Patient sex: M
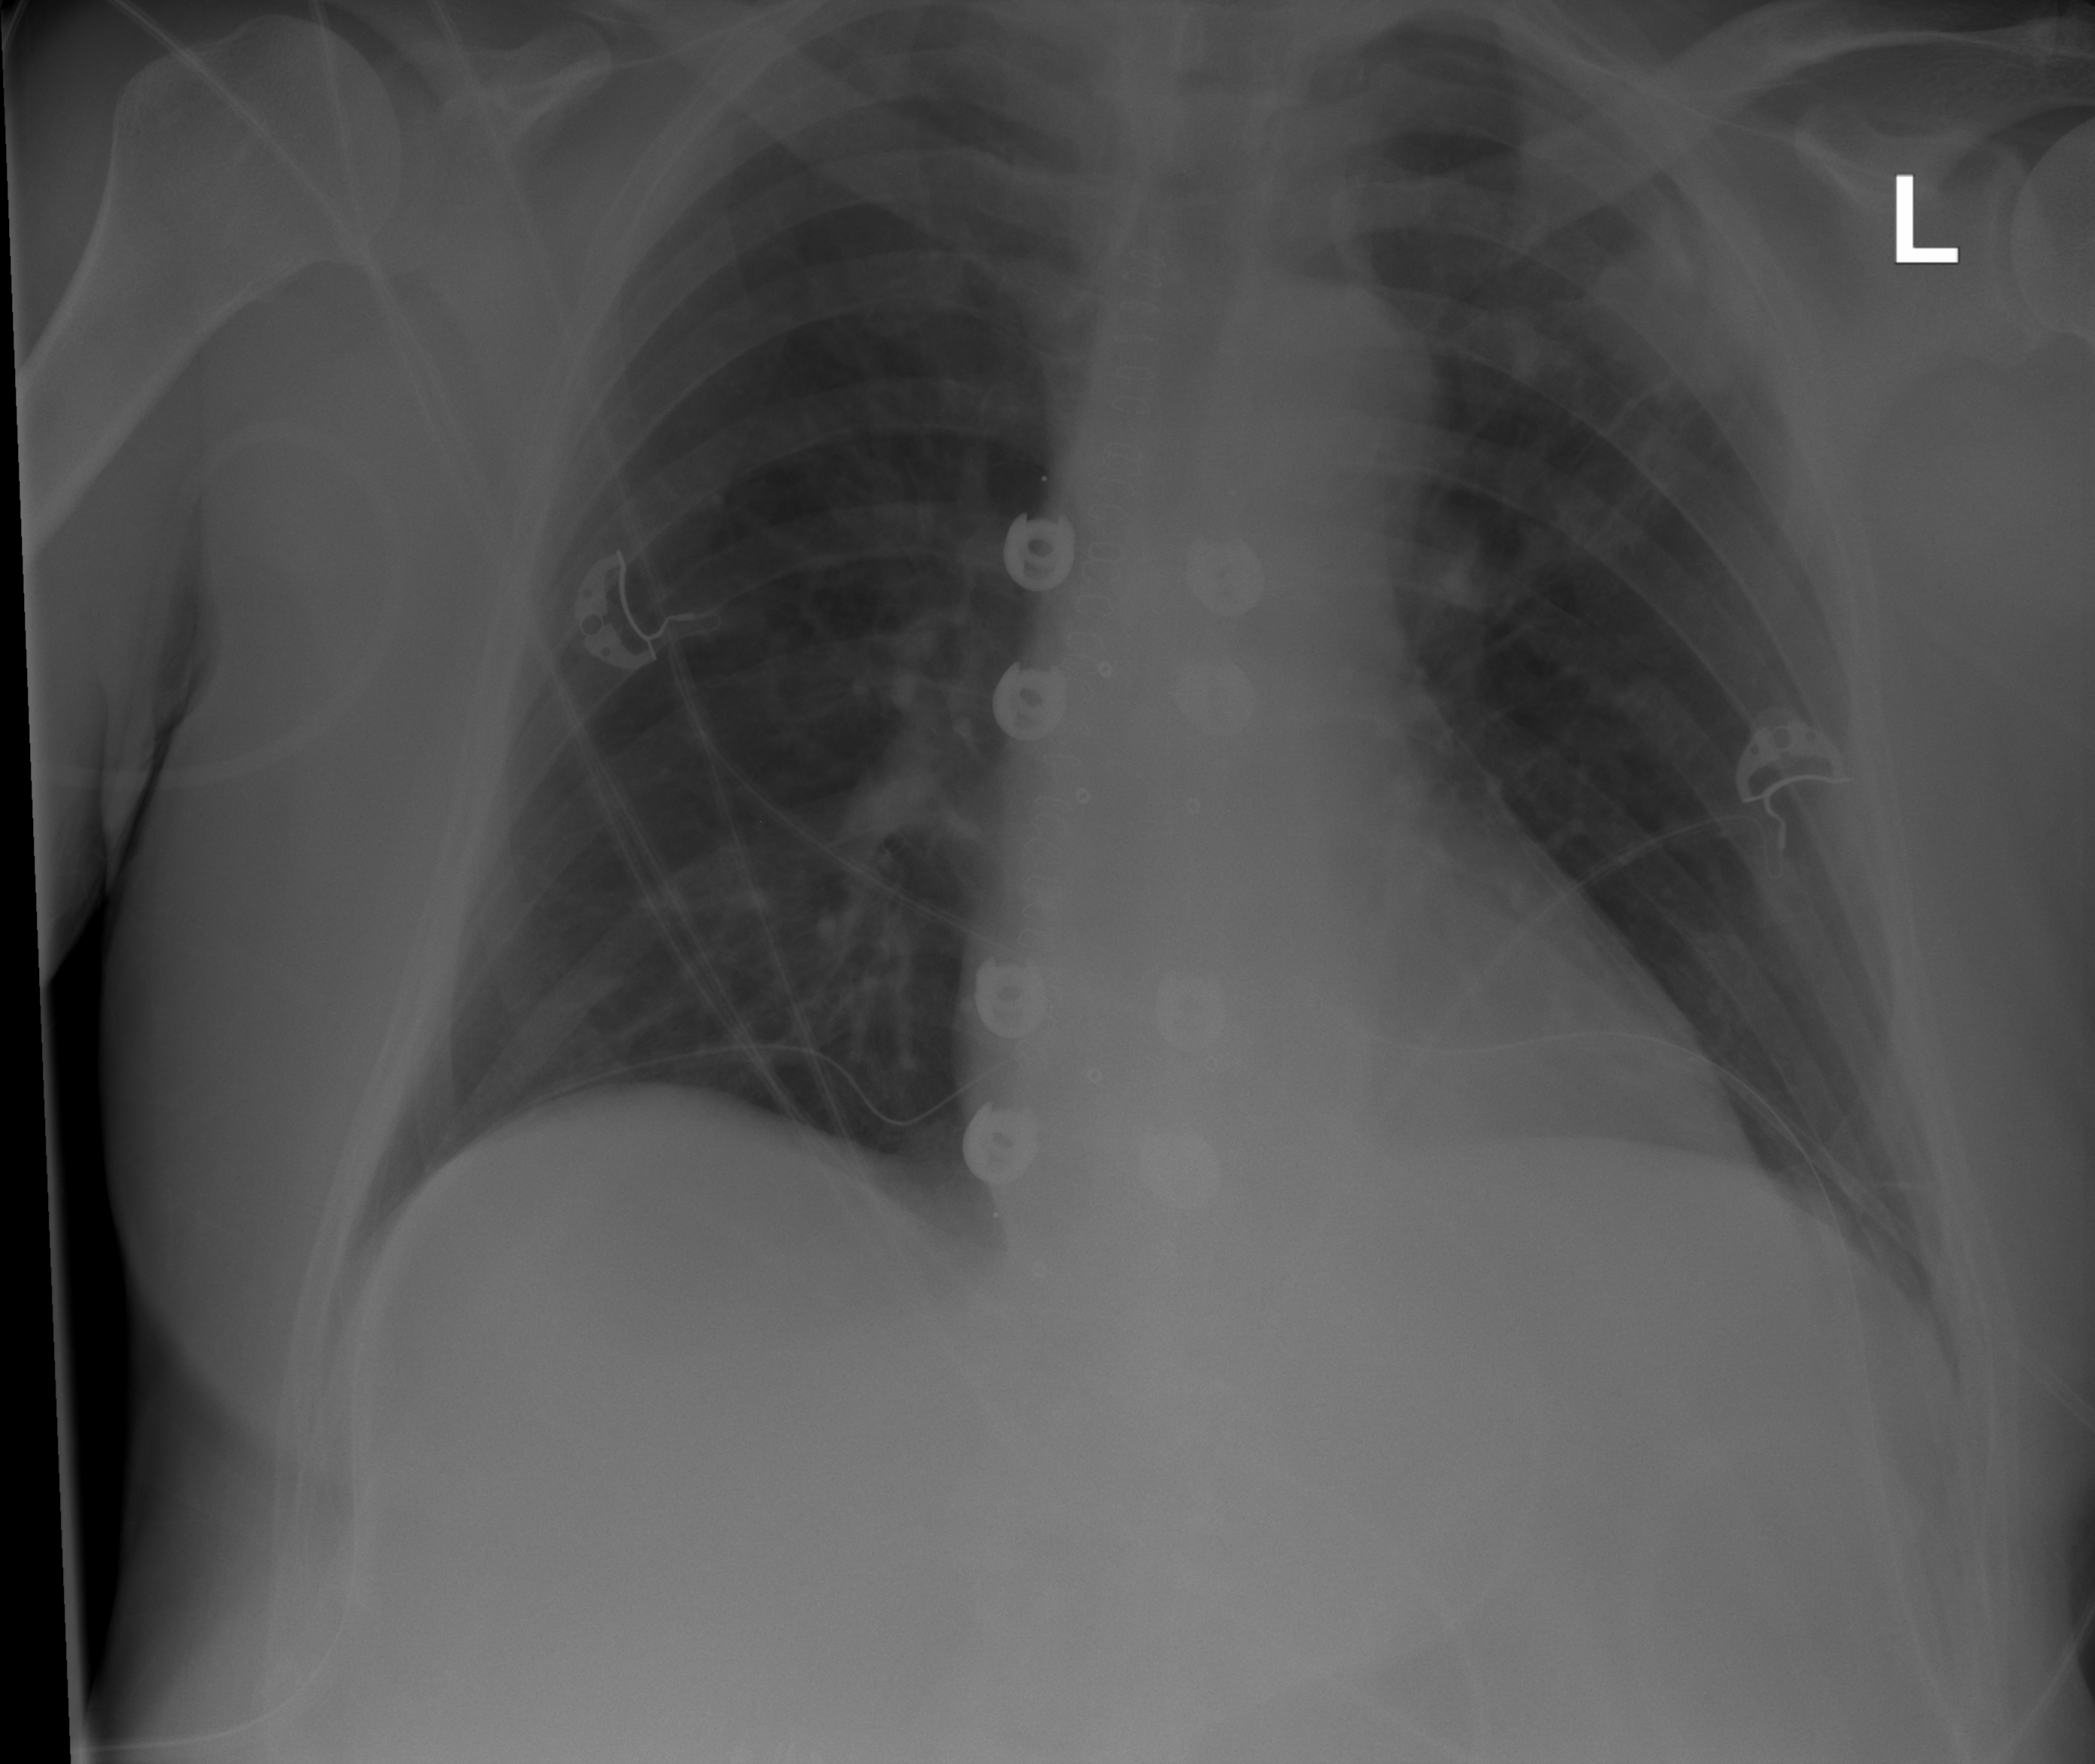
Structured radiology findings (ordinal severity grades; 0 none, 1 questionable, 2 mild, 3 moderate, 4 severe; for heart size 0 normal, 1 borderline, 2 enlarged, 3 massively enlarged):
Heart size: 0
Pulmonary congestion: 0
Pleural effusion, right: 0
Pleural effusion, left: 0
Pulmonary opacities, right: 0
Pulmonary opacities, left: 0
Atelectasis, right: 0
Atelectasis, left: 2